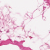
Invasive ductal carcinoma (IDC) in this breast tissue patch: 0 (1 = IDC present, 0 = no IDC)